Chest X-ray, AP view. Patient: 26 years old, sex F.
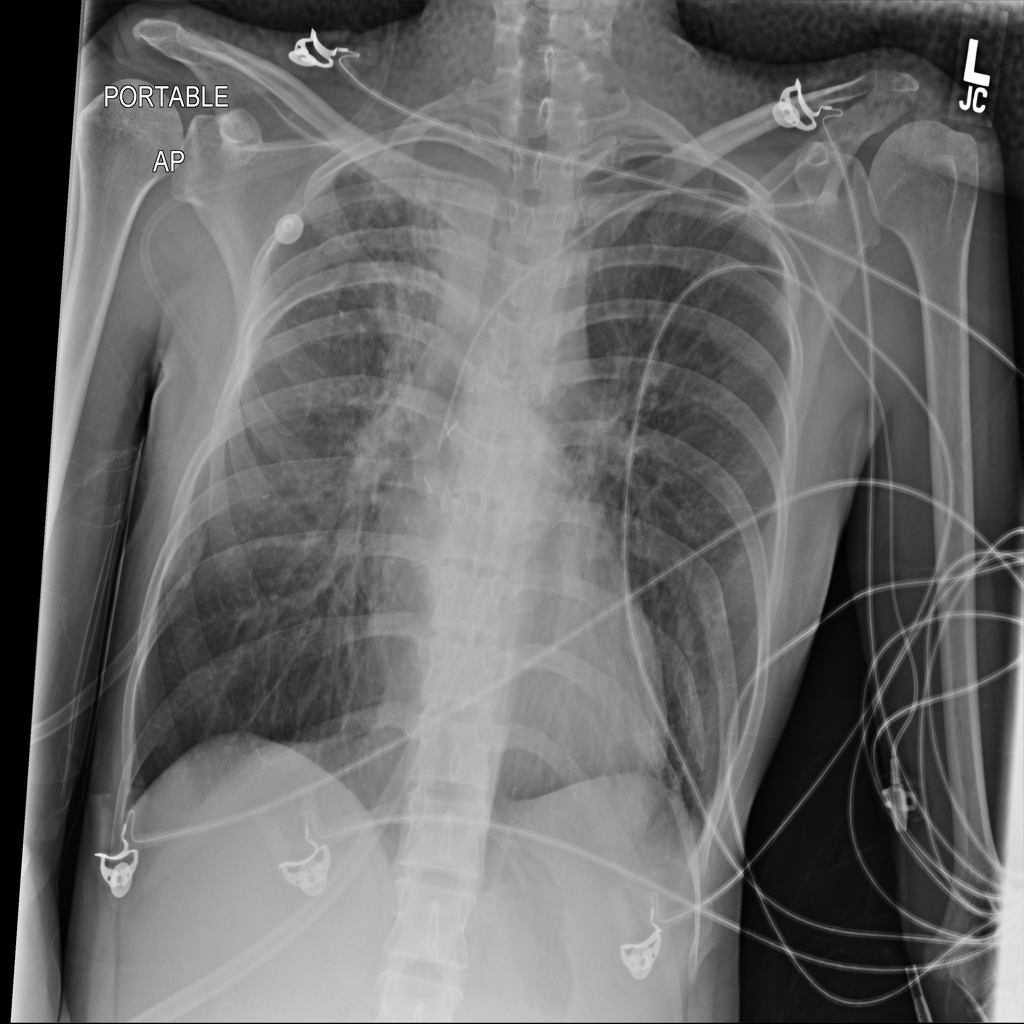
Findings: Consolidation